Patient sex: M
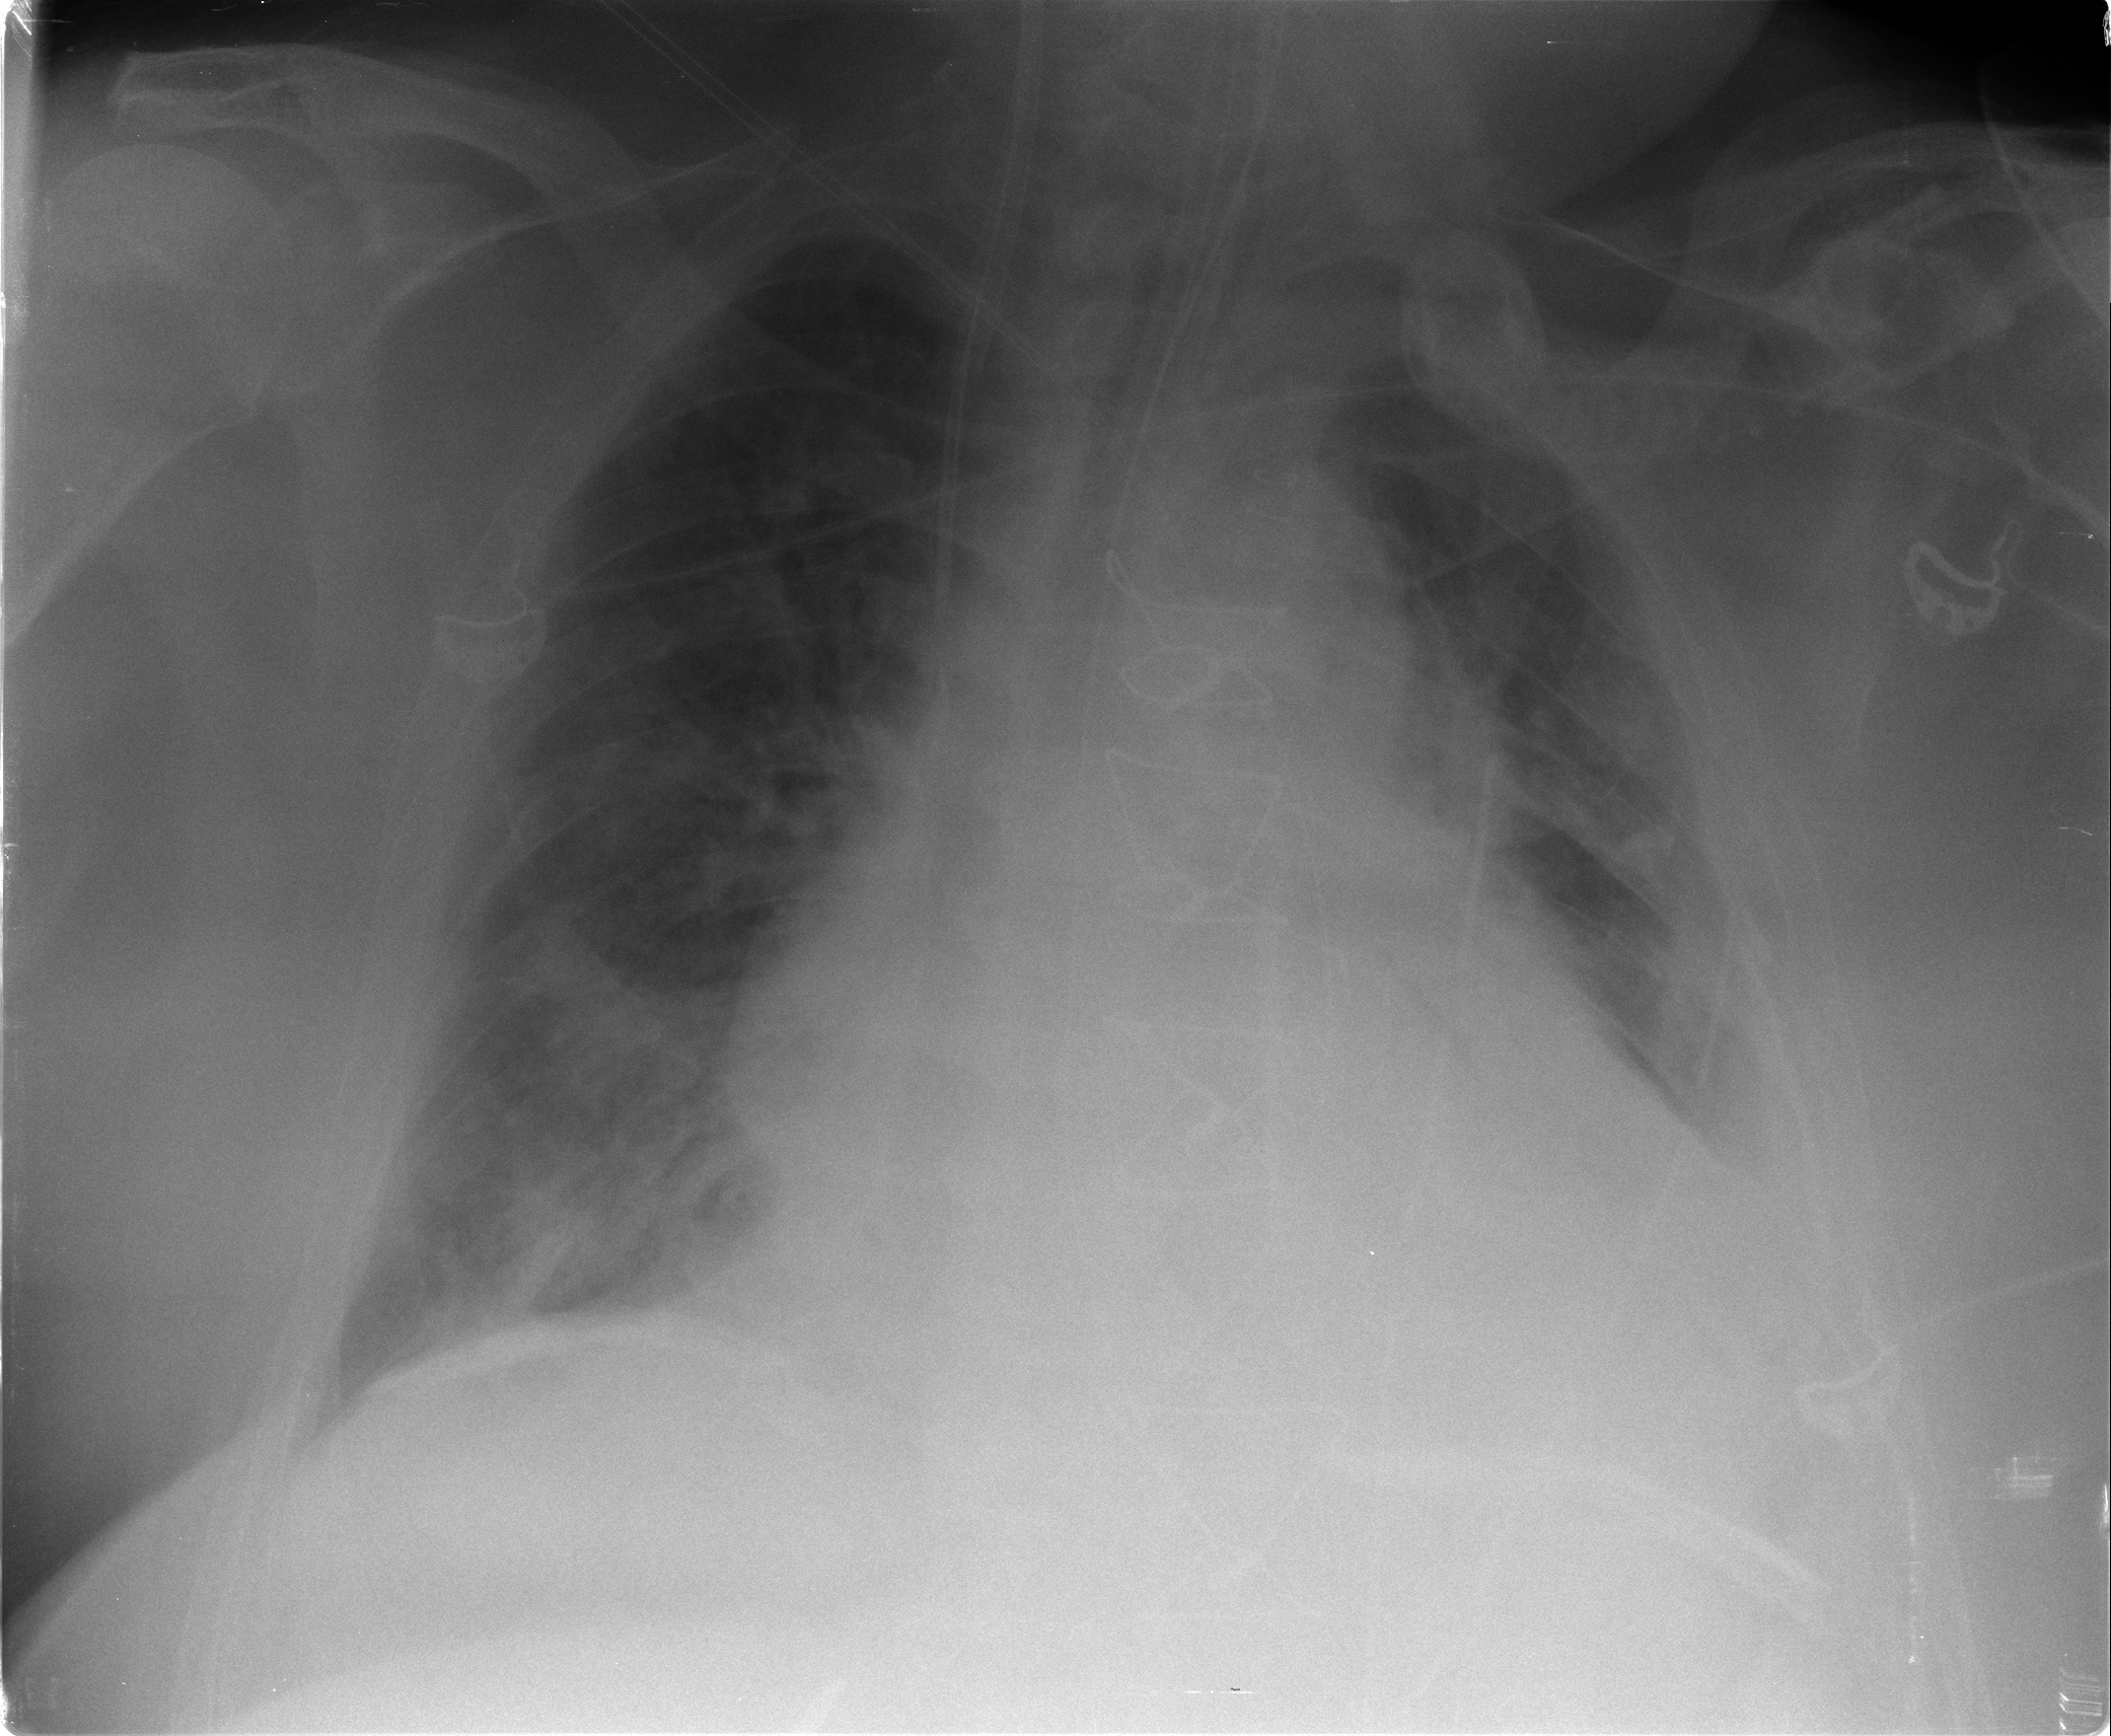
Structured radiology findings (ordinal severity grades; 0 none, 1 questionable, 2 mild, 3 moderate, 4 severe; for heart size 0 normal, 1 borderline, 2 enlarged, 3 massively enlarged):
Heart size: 2
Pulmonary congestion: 2
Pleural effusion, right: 0
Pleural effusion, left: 2
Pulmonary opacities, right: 2
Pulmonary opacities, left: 2
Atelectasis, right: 2
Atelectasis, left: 2